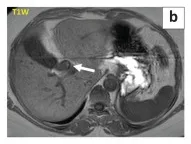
T1-FFE. Sections demonstrating an iso to hypointense mural-based growth (white arrow) projecting into the lumen of the common hepatic duct or CBD.
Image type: radiology (mri)